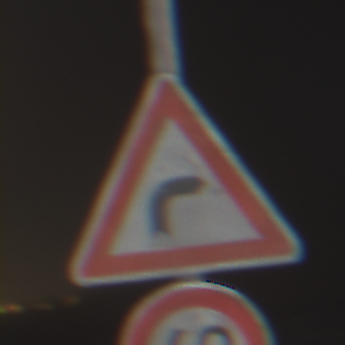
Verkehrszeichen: KurveRechts
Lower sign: Geschwindigkeit60
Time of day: Night
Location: Outdoor (Urban)
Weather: PartlyCloudy
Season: NotSpecified
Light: Artificial